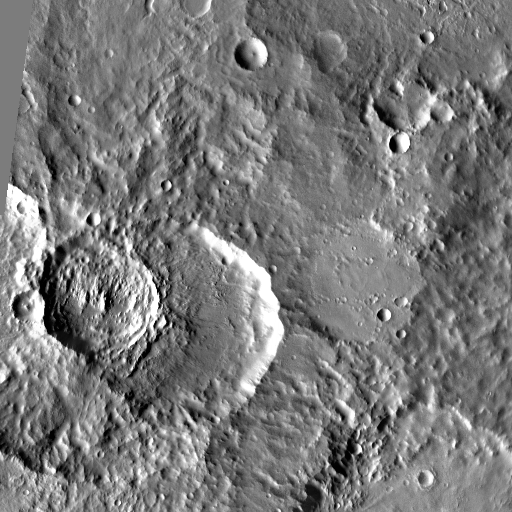
Crater classes present: Background, Other, Secondary